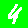
Digit: 4